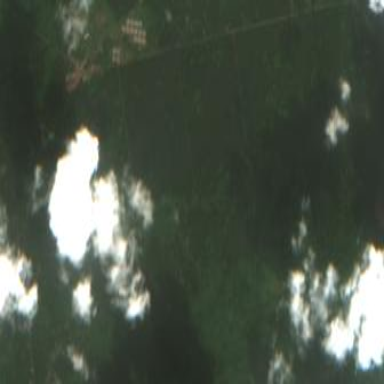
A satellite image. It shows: Orchard filled with oil palm trees.